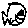
Label: fish